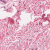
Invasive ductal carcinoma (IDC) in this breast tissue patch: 0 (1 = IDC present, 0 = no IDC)